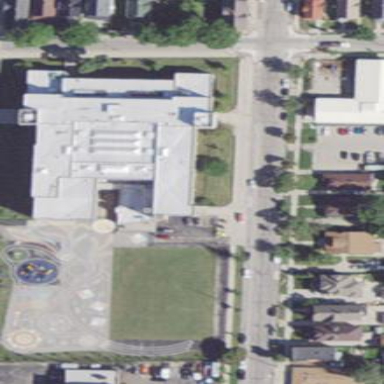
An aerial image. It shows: School.